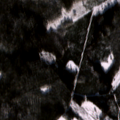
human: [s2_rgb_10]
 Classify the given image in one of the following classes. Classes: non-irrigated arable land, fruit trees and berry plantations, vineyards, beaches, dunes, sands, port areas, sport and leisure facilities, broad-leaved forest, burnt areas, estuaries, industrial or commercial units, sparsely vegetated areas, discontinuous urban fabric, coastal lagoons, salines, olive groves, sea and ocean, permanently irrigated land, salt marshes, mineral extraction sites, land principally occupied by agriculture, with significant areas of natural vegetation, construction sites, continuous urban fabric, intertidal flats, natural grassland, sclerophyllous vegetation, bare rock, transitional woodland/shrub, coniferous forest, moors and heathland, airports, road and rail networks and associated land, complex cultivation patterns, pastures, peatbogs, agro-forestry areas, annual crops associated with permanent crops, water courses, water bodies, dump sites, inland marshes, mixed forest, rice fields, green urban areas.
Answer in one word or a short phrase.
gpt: coniferous forest, mixed forest, transitional woodland/shrub